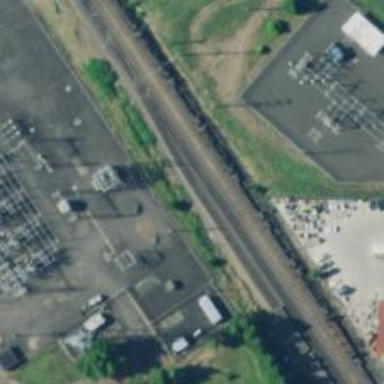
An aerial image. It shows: Railway siding with rails.